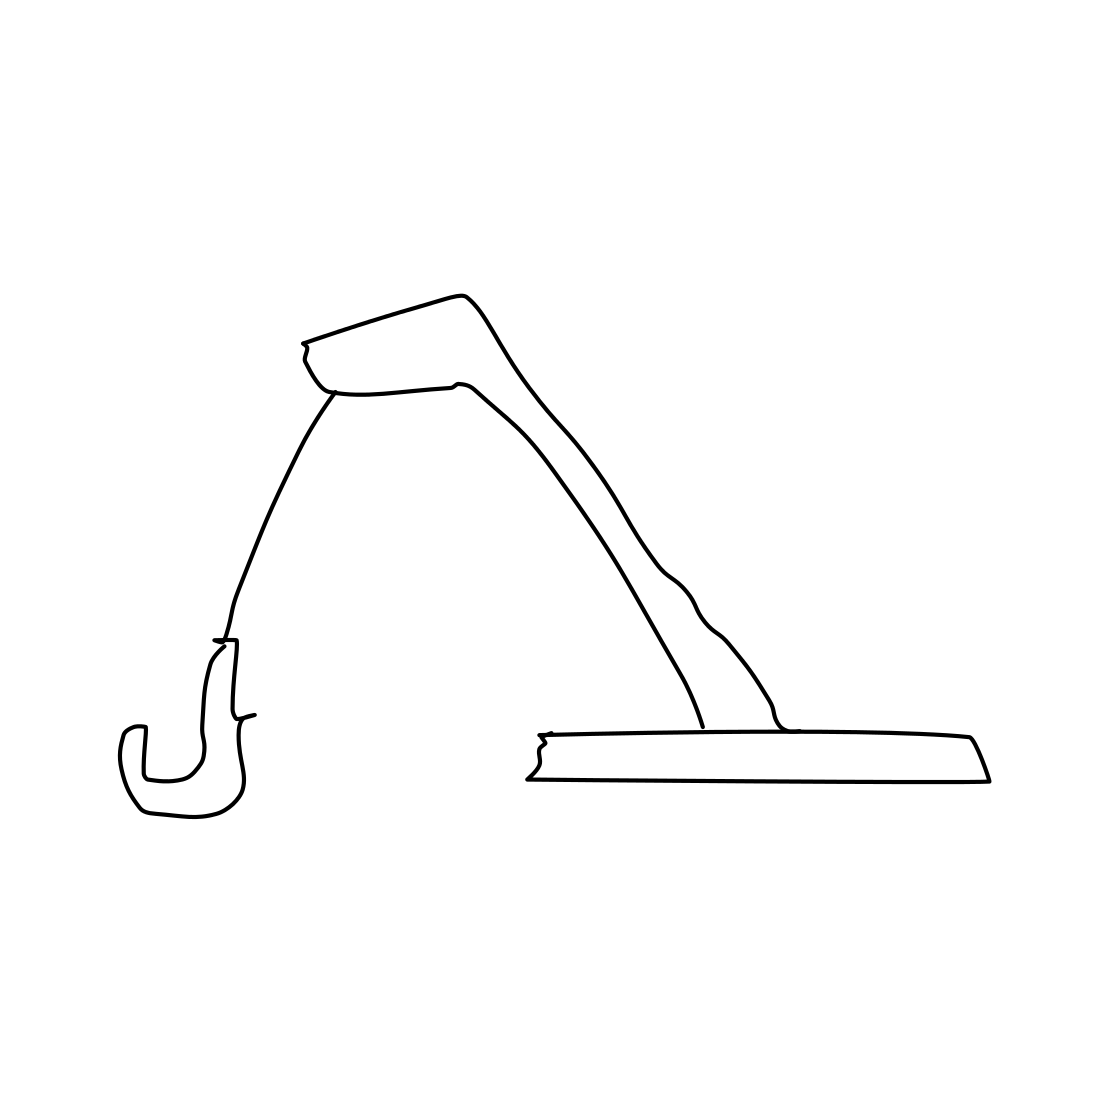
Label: crane (machine)